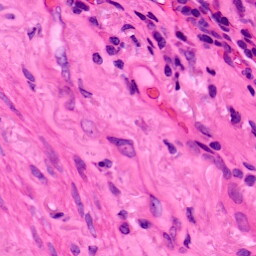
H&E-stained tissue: Lung